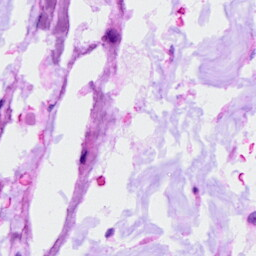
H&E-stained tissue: Ovarian